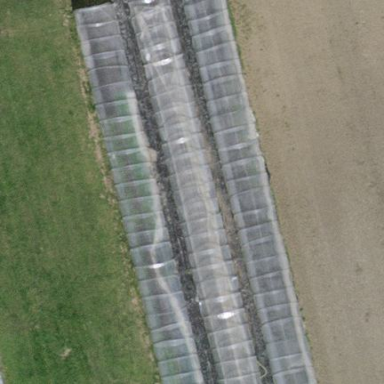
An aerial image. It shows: Greenhouse.